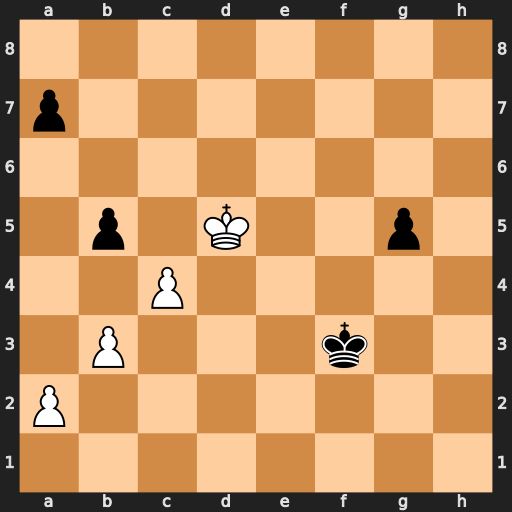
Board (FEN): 8/p7/8/1p1K2p1/2P5/1P3k2/P7/8
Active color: w
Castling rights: -
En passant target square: -
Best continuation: c5 g4 c6 g3 c7 g2 c8=Q